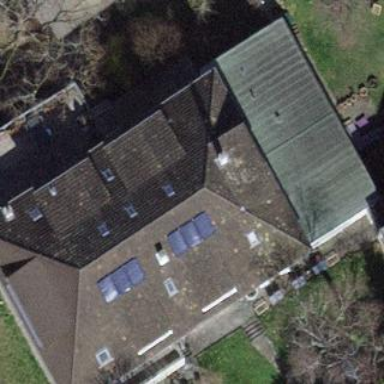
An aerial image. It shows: Building with tiled roof.